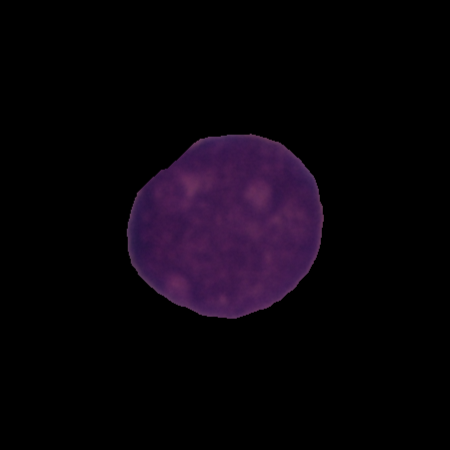
Label: cancer